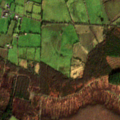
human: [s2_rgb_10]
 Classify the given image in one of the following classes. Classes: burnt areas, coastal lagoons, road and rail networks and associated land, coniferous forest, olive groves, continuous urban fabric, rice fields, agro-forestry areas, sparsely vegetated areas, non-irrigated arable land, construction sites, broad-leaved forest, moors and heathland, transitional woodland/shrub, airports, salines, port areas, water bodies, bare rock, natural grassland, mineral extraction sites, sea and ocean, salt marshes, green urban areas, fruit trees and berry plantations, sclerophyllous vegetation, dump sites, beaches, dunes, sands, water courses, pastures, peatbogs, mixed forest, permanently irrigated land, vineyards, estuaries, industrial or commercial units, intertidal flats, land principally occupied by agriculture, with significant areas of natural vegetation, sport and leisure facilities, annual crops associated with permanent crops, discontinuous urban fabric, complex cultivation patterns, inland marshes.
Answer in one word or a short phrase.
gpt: pastures, transitional woodland/shrub, peatbogs